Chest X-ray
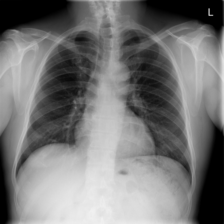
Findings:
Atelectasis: negative
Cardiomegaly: negative
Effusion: negative
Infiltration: negative
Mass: negative
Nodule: negative
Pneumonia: negative
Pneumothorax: negative
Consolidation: negative
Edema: negative
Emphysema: negative
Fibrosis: negative
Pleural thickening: negative
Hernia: negative